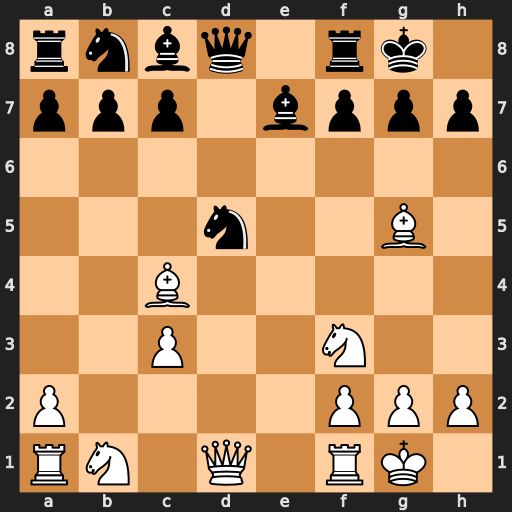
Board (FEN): rnbq1rk1/ppp1bppp/8/3n2B1/2B5/2P2N2/P4PPP/RN1Q1RK1
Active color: w
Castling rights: -
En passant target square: -
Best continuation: Qxd5 Qxd5 Bxd5